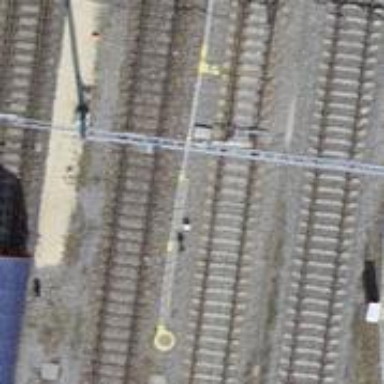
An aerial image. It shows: Railway track with electrified contact lines. This is siding track.